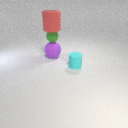
small green rubber sphere above large purple rubber sphere